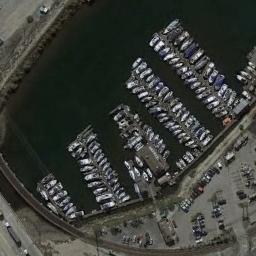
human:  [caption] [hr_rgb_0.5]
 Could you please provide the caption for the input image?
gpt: Many ships are in the harbor .

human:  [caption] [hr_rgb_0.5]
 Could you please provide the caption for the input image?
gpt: The harbor has lots of neatly docked boats and a parking lot is next to the harbor .

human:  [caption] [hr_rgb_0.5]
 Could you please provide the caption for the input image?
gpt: The shape of the harbor is nearly circular .

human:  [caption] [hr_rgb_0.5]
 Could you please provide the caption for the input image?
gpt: Many ships dock neatly on the sea next to the harbor next to the parking lot .

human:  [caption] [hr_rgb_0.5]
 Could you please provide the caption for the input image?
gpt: There are many ships at the harbor .